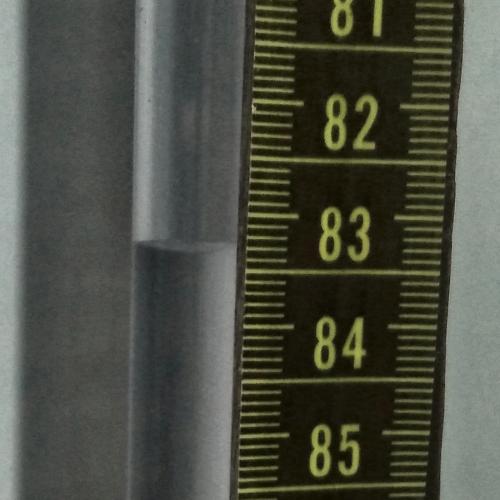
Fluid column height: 83.3 cm